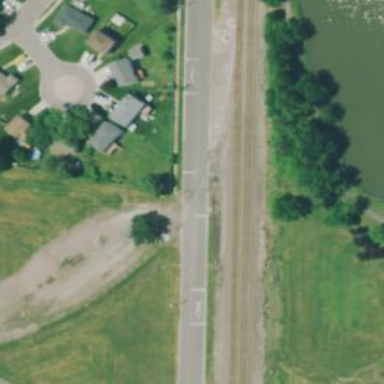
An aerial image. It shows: Level crossing along the railway.